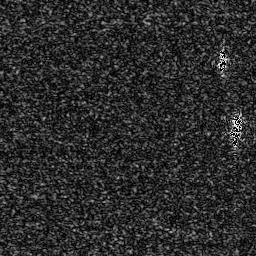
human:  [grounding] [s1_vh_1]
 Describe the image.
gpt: In the satellite image, there is  <ref>1 small ship </ref> <box>[[89, 43, 94, 54, 0]]</box> located at right,  <ref>1 small ship </ref> <box>[[82, 18, 90, 27, 0]]</box> located at top right.